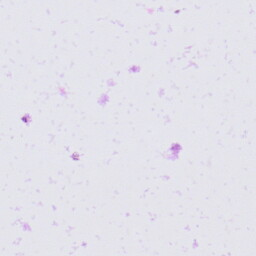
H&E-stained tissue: Skin